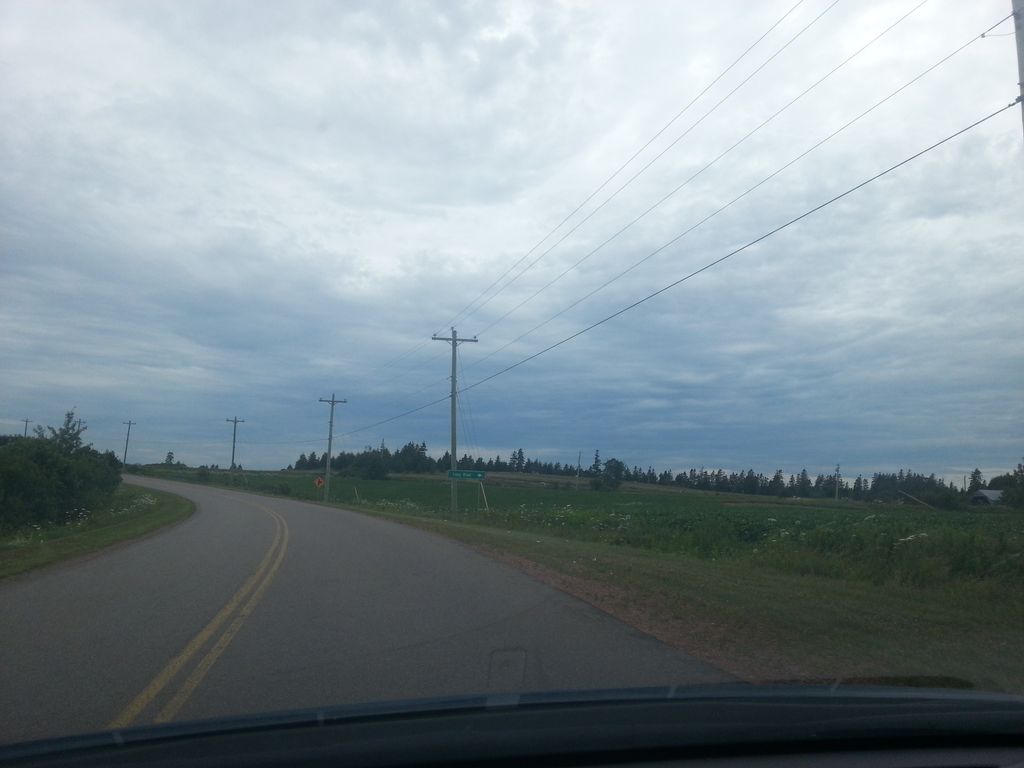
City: charlottetown